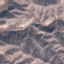
Land use / land cover class: HerbaceousVegetation